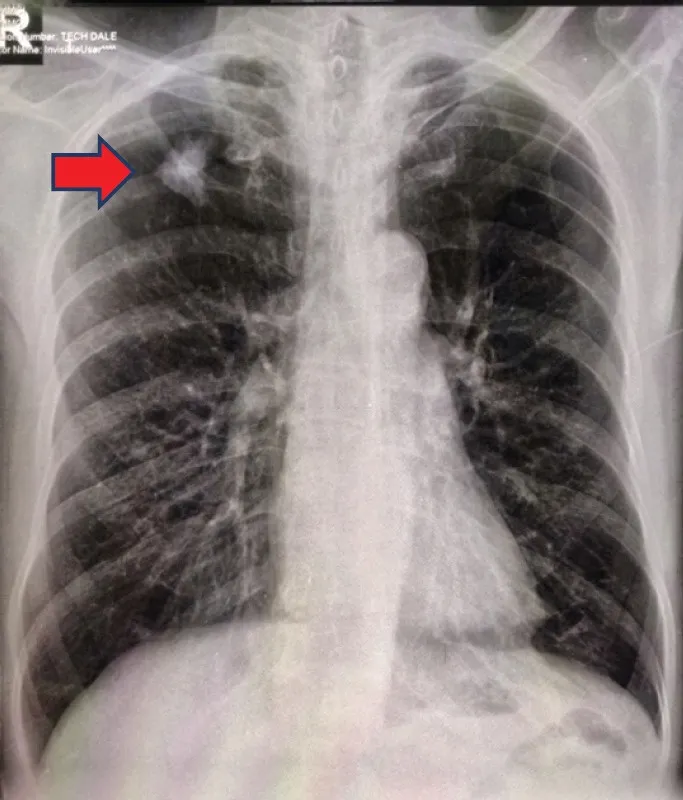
Chest radiography showing ill-defined infiltrates in the right upper lobe (red arrow).
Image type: radiology (x_ray)